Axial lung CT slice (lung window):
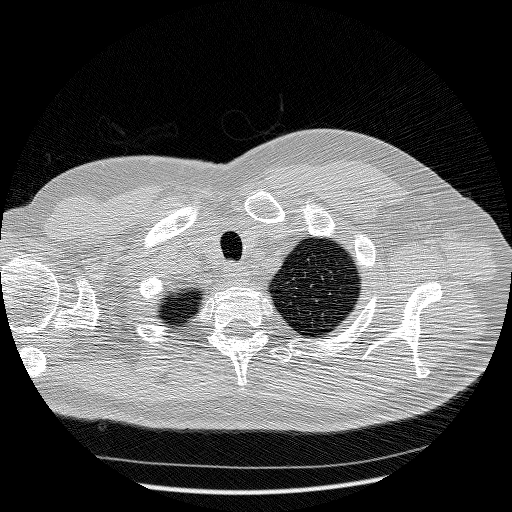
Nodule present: no